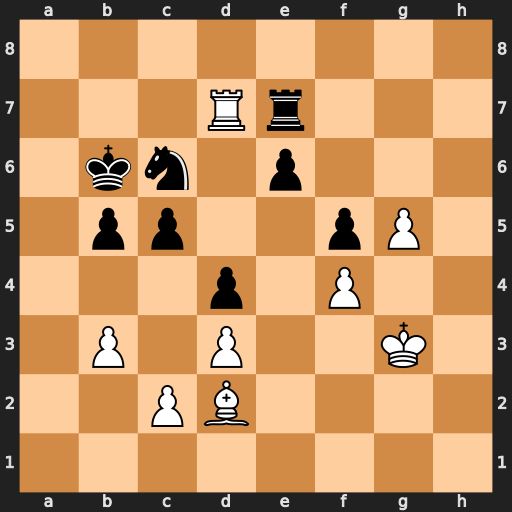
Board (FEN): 8/3Rr3/1kn1p3/1pp2pP1/3p1P2/1P1P2K1/2PB4/8
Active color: w
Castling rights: -
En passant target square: -
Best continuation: Rxe7 Nxe7 Kh4